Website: macys
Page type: customer-info-address
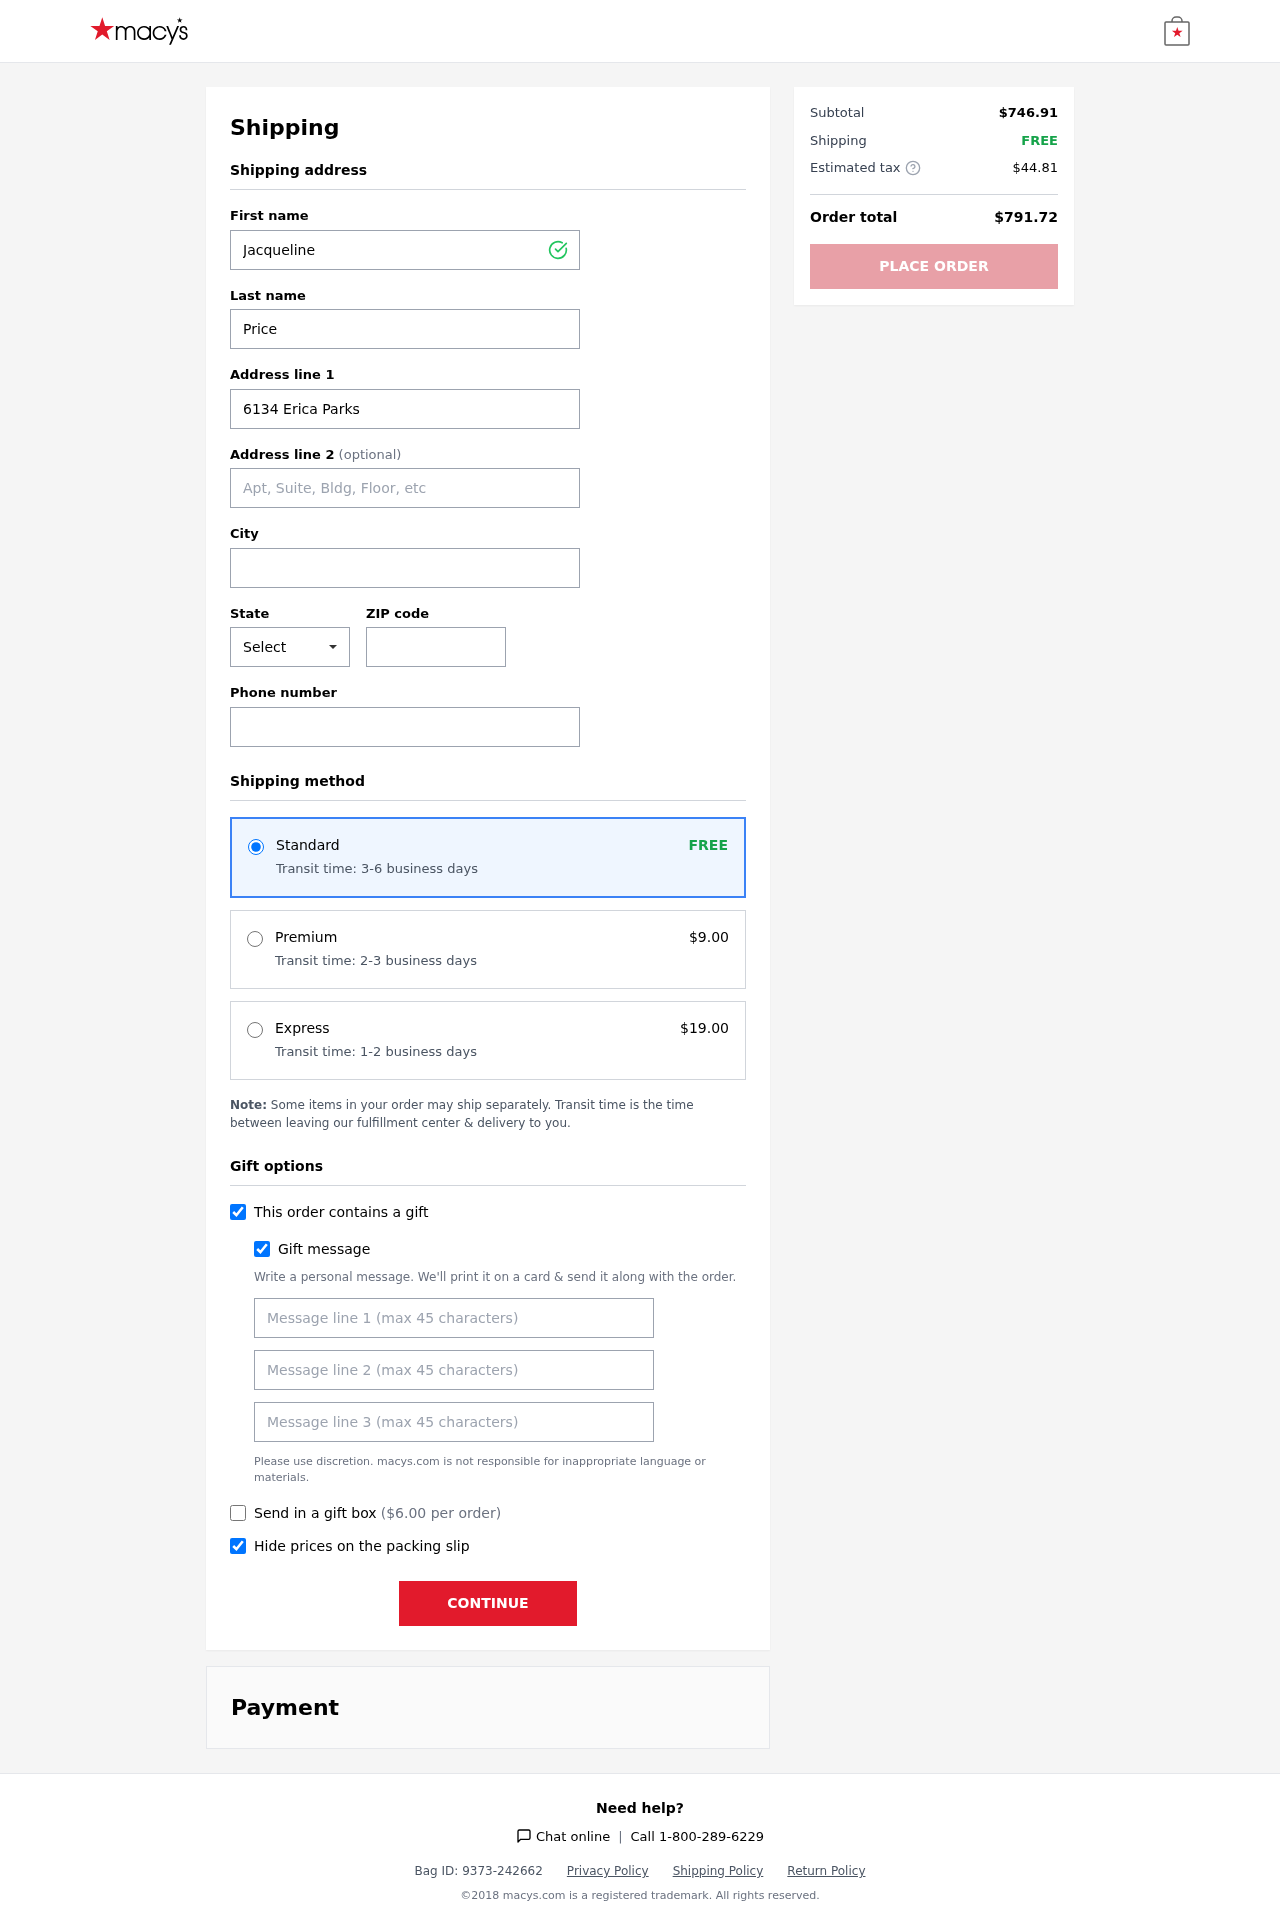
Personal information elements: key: PII_CITY
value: East Abigailfort
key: PII_FIRSTNAME
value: Jacqueline
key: PII_GIFT_MESSAGE
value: Hey Bryan! I thought this beautiful rug would be the perfect touch for your space—just like you, it adds warmth and style. Can’t wait to see it brighten up your home!  Jacqueline
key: PII_LASTNAME
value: Price
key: PII_PHONE
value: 5169008889
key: PII_POSTCODE
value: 22498
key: PII_STATE_ABBR
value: IA
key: PII_STREET
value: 6134 Erica Parks
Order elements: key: ORDER_SHIPPING_STANDARD
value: FREE
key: ORDER_SHIPPING_STANDARD_TIME
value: Transit time: 3-6 business days
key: ORDER_SHIPPING_PREMIUM
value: $9.00
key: ORDER_SHIPPING_PREMIUM_TIME
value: Transit time: 2-3 business days
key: ORDER_SHIPPING_EXPRESS
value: $19.00
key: ORDER_SHIPPING_EXPRESS_TIME
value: Transit time: 1-2 business days
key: ORDER_GIFT_BOX_FEE
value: $6.00
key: ORDER_SUBTOTAL
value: $746.91
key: ORDER_SHIPPING_COST
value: FREE
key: ORDER_TAX
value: $44.81
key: ORDER_TOTAL
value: $791.72